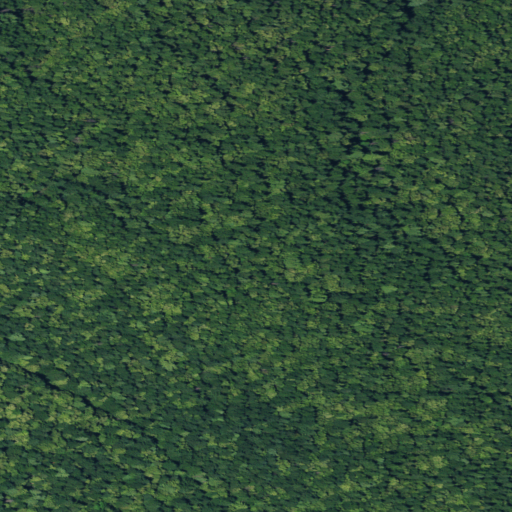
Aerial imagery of mountain in California named Rodgers Peak containing evergreen forest and open development